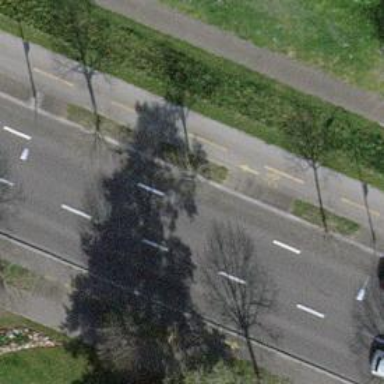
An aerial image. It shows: Tree-lined avenue.